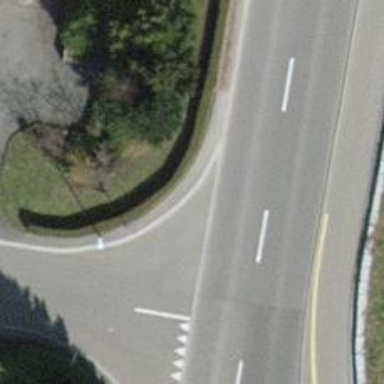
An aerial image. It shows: Hedge acting as barrier.